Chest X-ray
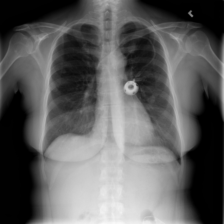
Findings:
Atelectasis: negative
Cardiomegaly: negative
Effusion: negative
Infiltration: negative
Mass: negative
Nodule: positive
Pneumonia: negative
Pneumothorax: negative
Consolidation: negative
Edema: negative
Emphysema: negative
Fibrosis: negative
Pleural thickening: negative
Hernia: negative